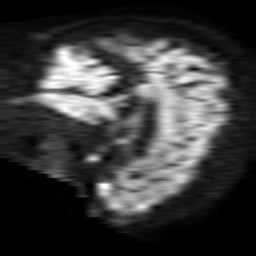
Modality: TRACE
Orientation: sagittal
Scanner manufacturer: philips
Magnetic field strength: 1.5 T
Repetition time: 3.403 s
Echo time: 0.06922 s